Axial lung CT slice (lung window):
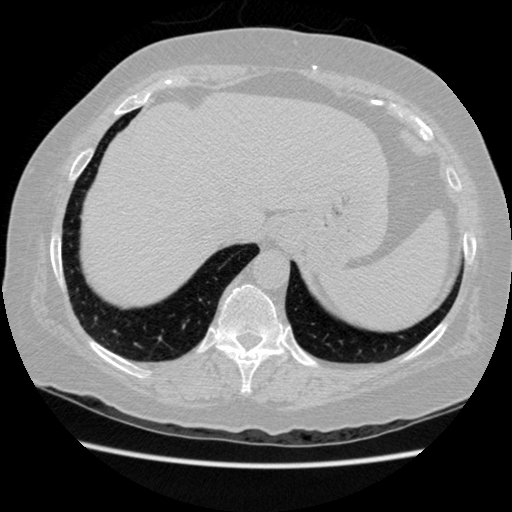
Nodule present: no